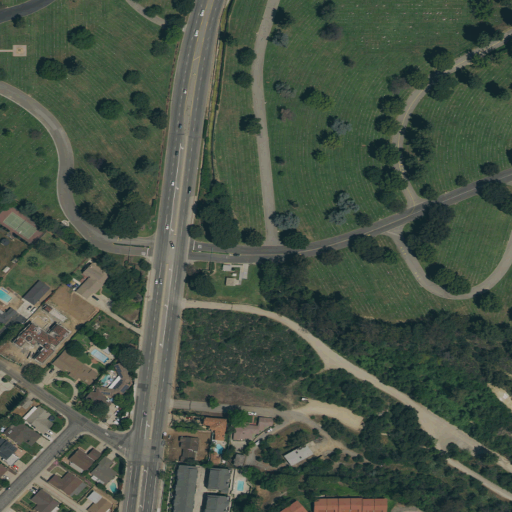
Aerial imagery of valley in California named Sycamore Canyon containing open development, low intensity development, medium intensity development, shrub, and grassland